Question: I have a GridLayout inside a LinearLayout. The icons are 45 px x 45 px. When I test the UI on a 240 x 400 screen, only half of the 8 rows are displayed.
'''
<LinearLayout xmlns:android="http://schemas.android.com/apk/res/android"
xmlns:tools="http://schemas.android.com/tools"
android:id="@+id/chooseSign"
android:layout_width="fill_parent"
android:layout_height="fill_parent"
android:background="@color/bg_grey"
android:orientation="vertical"
android:paddingBottom="@dimen/activity_vertical_margin"
android:paddingLeft="@dimen/activity_horizontal_margin"
android:paddingRight="@dimen/activity_horizontal_margin"
android:paddingTop="@dimen/activity_vertical_margin"
tools:context=".ViewReadingActivity" >
<TextView
android:id="@+id/chooseYourSign"
android:gravity="center_horizontal"
android:layout_width="fill_parent"
android:layout_height="wrap_content"
android:text="@string/choose_rathi"
android:textColor="@color/green"
android:textSize="25sp" />
<GridLayout
android:id="@+id/signs"
android:layout_width="wrap_content"
android:layout_height="wrap_content"
android:layout_gravity="center_horizontal"
android:columnCount="5"
android:orientation="horizontal"
android:rowCount="8" >
<ImageView
android:id="@+id/iAries"
android:layout_width="50dp"
android:layout_gravity="center_horizontal"
android:contentDescription="@string/aries"
android:src="@drawable/aries" />
<Space
android:layout_width="5dp"
android:layout_columnSpan="1" />
<ImageView
android:id="@+id/iTaurus"
android:layout_width="50dp"
android:layout_gravity="center_horizontal"
android:contentDescription="@string/taurus"
android:src="@drawable/taurus" />
<Space
android:layout_width="5dp"
android:layout_columnSpan="1" />
<ImageView
android:id="@+id/iGemini"
android:layout_width="50dp"
android:layout_gravity="center_horizontal"
android:contentDescription="@string/gemini"
android:src="@drawable/gemini" />
<TextView
android:id="@+id/aries"
android:layout_gravity="center_horizontal|top"
android:text="@string/aries"
android:textColor="@color/green"
android:textSize="14sp" />
<Space
android:layout_width="5dp"
android:layout_columnSpan="1" />
<TextView
android:id="@+id/taurus"
android:layout_gravity="center_horizontal|top"
android:text="@string/taurus"
android:textColor="@color/green"
android:textSize="14sp" />
<Space
android:layout_width="5dp"
android:layout_columnSpan="1" />
<TextView
android:id="@+id/gemini"
android:layout_gravity="center_horizontal|top"
android:text="@string/gemini"
android:textColor="@color/green"
android:textSize="14sp" />
<ImageView
android:id="@+id/iCancer"
android:layout_width="50dp"
android:layout_gravity="center_horizontal"
android:contentDescription="@string/cancer"
android:src="@drawable/cancer" />
<Space
android:layout_width="5dp"
android:layout_columnSpan="1" />
<ImageView
android:id="@+id/iLeo"
android:layout_width="50dp"
android:layout_gravity="center_horizontal"
android:contentDescription="@string/leo"
android:src="@drawable/leo" />
<Space
android:layout_width="5dp"
android:layout_columnSpan="1" />
<ImageView
android:id="@+id/iVirgo"
android:layout_width="50dp"
android:layout_gravity="center_horizontal"
android:contentDescription="@string/virgo"
android:src="@drawable/virgo" />
<TextView
android:id="@+id/cancer"
android:layout_gravity="center_horizontal|top"
android:text="@string/cancer"
android:textColor="@color/green"
android:textSize="14sp" />
<Space
android:layout_width="5dp"
android:layout_columnSpan="1" />
<TextView
android:id="@+id/leo"
android:layout_gravity="center_horizontal|top"
android:text="@string/leo"
android:textColor="@color/green"
android:textSize="14sp" />
<Space
android:layout_width="5dp"
android:layout_columnSpan="1" />
<TextView
android:id="@+id/virgo"
android:layout_gravity="center_horizontal|top"
android:text="@string/virgo"
android:textColor="@color/green"
android:textSize="14sp" />
<ImageView
android:id="@+id/iLibra"
android:layout_width="50dp"
android:layout_gravity="center_horizontal"
android:contentDescription="@string/libra"
android:src="@drawable/libra" />
<Space
android:layout_width="5dp"
android:layout_columnSpan="1" />
<ImageView
android:id="@+id/iScorpio"
android:layout_width="50dp"
android:layout_gravity="center_horizontal"
android:contentDescription="@string/scorpio"
android:src="@drawable/scorpio" />
<Space
android:layout_width="5dp"
android:layout_columnSpan="1" />
<ImageView
android:id="@+id/iSagittarius"
android:layout_width="50dp"
android:layout_gravity="center_horizontal"
android:contentDescription="@string/sagittarius"
android:src="@drawable/sagittarius" />
<TextView
android:id="@+id/libra"
android:layout_gravity="center_horizontal|top"
android:text="@string/libra"
android:textColor="@color/green"
android:textSize="14sp" />
<Space
android:layout_width="5dp"
android:layout_columnSpan="1" />
<TextView
android:id="@+id/scorpio"
android:layout_gravity="center_horizontal|top"
android:text="@string/scorpio"
android:textColor="@color/green"
android:textSize="14sp" />
<Space
android:layout_width="5dp"
android:layout_columnSpan="1" />
<TextView
android:id="@+id/sagittarius"
android:layout_gravity="center_horizontal|top"
android:text="@string/sagittarius"
android:textColor="@color/green"
android:textSize="14sp" />
<ImageView
android:id="@+id/iCapricorn"
android:layout_width="50dp"
android:layout_gravity="center_horizontal"
android:contentDescription="@string/capricorn"
android:src="@drawable/capricorn" />
<Space
android:layout_width="5dp"
android:layout_columnSpan="1" />
<ImageView
android:id="@+id/iAquarius"
android:layout_width="50dp"
android:layout_gravity="center_horizontal"
android:contentDescription="@string/aquarius"
android:src="@drawable/aquarius" />
<Space
android:layout_width="5dp"
android:layout_columnSpan="1" />
<ImageView
android:id="@+id/iPisces"
android:layout_width="50dp"
android:layout_gravity="center_horizontal"
android:contentDescription="@string/pisces"
android:src="@drawable/pisces" />
<TextView
android:id="@+id/capricorn"
android:layout_gravity="center_horizontal|top"
android:text="@string/capricorn"
android:textColor="@color/green"
android:textSize="14sp" />
<Space
android:layout_width="5dp"
android:layout_columnSpan="1" />
<TextView
android:id="@+id/aquarius"
android:layout_gravity="center_horizontal|top"
android:text="@string/aquarius"
android:textColor="@color/green"
android:textSize="14sp" />
<Space
android:layout_width="5dp"
android:layout_columnSpan="1" />
<TextView
android:id="@+id/pisces"
android:layout_gravity="center_horizontal|top"
android:text="@string/pisces"
android:textColor="@color/green"
android:textSize="14sp" />
</GridLayout>
'''

What changes do I need to make so that the layout fits the screen?
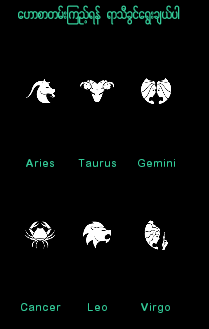
Answer: use grid view like this so it will fit automatically according to the screen size
'''
<GridView
android:id="@+id/grid_view"
android:layout_width="fill_parent"
android:layout_height="fill_parent"
android:columnWidth="90dp"
android:gravity="center"
android:layout_marginLeft="5dp"
android:layout_marginRight="5dp"
android:horizontalSpacing="10dp"
android:numColumns="auto_fit"
android:stretchMode="columnWidth"
android:scrollingCache="false"
android:animationCache="false"
android:fastScrollEnabled="true"
android:verticalSpacing="10dp" />
'''